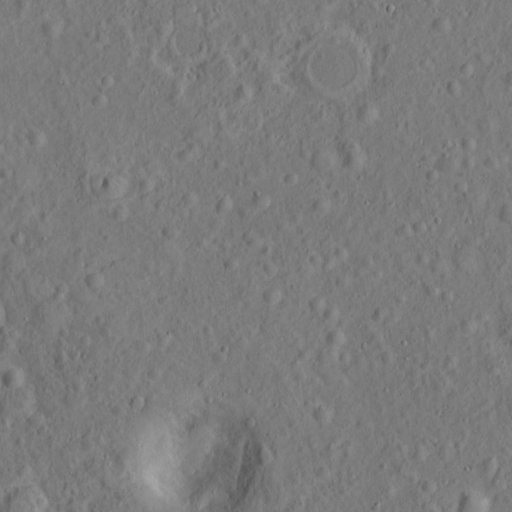
Classes present: Background, Cone